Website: macys
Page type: delivery-shipping
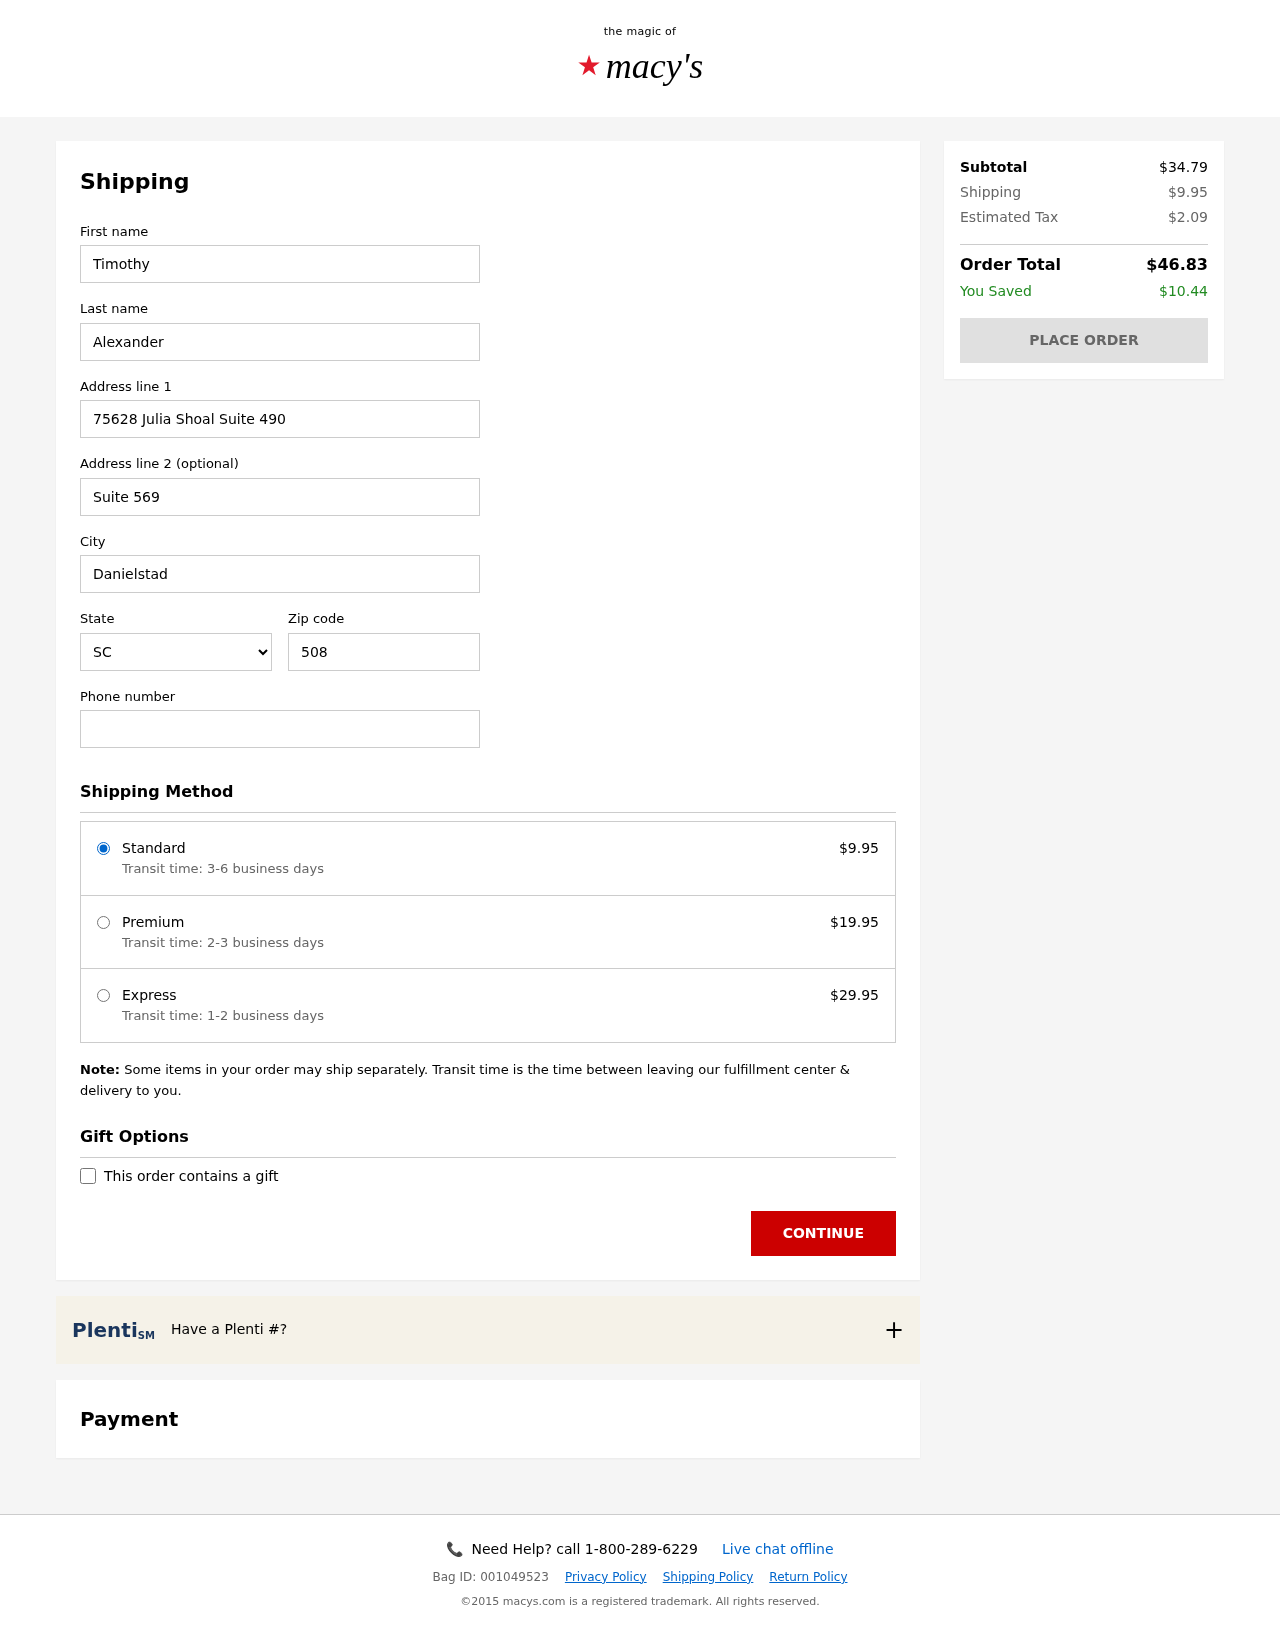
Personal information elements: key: PII_CITY
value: Danielstad
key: PII_FIRSTNAME
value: Timothy
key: PII_LASTNAME
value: Alexander
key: PII_PHONE
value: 5337580549
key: PII_POSTCODE
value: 50840
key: PII_STATE_ABBR
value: SC
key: PII_STREET
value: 75628 Julia Shoal Suite 490
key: PII_STREET2
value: Suite 569
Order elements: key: ORDER_SHIPPING_COST
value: $9.95
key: ORDER_SHIPPING_PREMIUM
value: $19.95
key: ORDER_SHIPPING_EXPRESS
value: $29.95
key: ORDER_SUBTOTAL
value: $34.79
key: ORDER_TAX
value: $2.09
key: ORDER_TOTAL
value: $46.83
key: ORDER_SAVINGS
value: $10.44